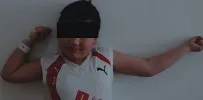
(A) Pre-operative photos shows a 40 degrees rigid flexion deformity of the left elbow.
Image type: medical_photograph (skin_photograph)